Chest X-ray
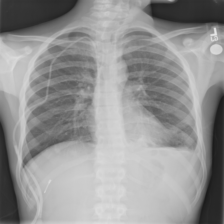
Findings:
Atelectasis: negative
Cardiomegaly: negative
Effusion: positive
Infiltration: positive
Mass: negative
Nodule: positive
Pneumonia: negative
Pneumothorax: negative
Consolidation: negative
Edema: negative
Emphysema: negative
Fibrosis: negative
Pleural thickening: negative
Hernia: negative